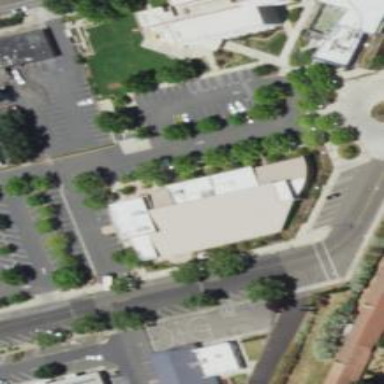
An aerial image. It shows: Building that serves as library.